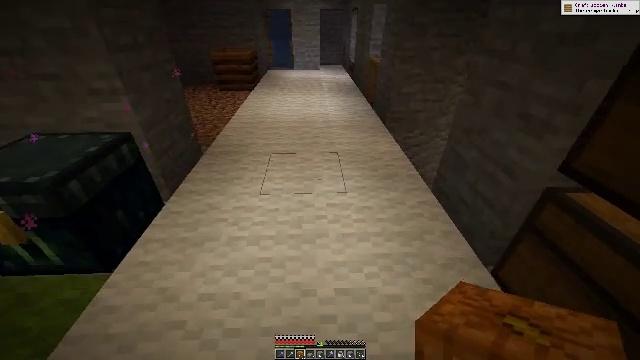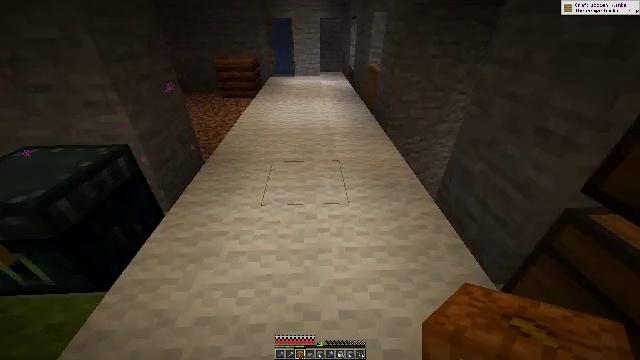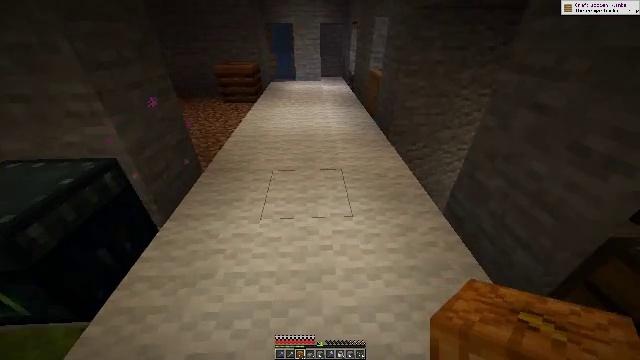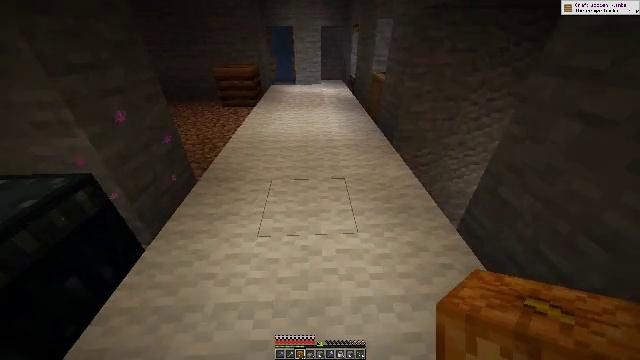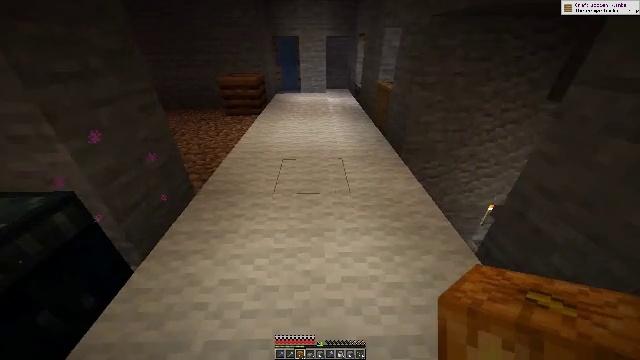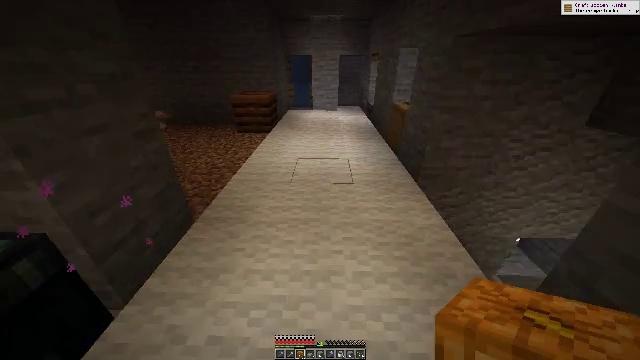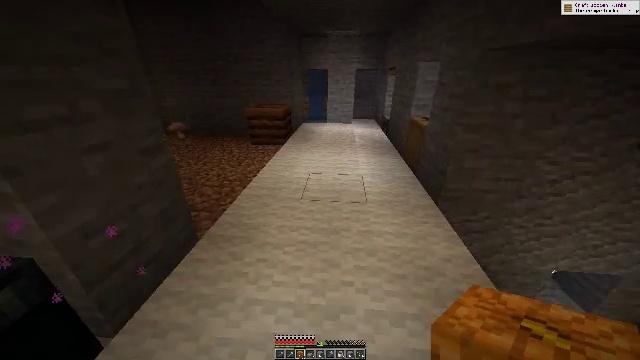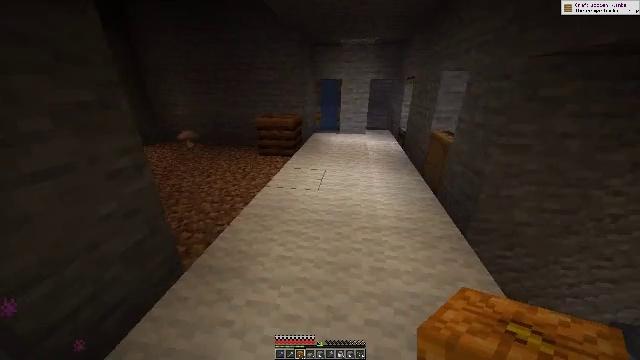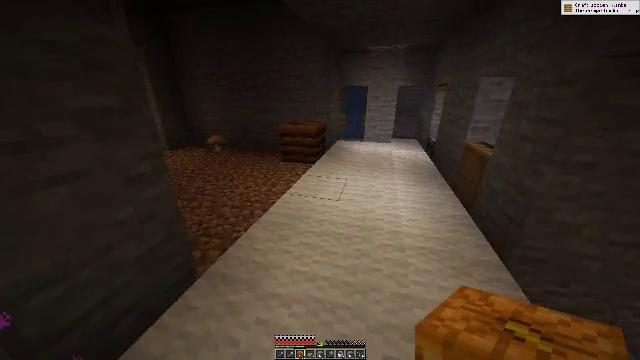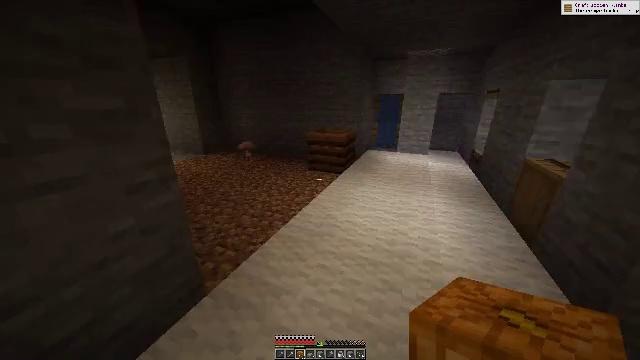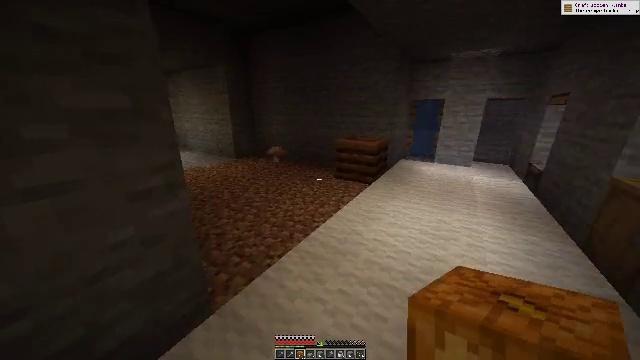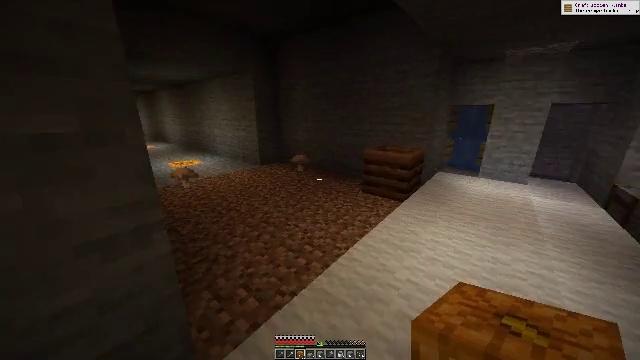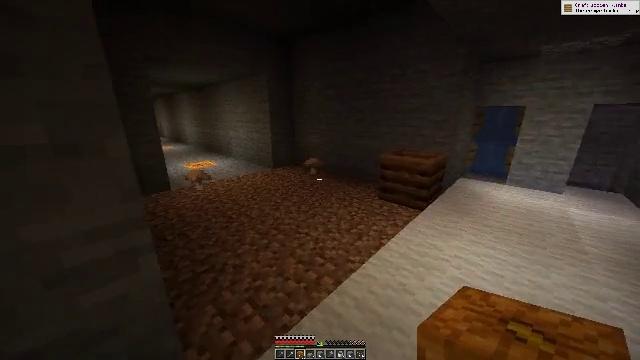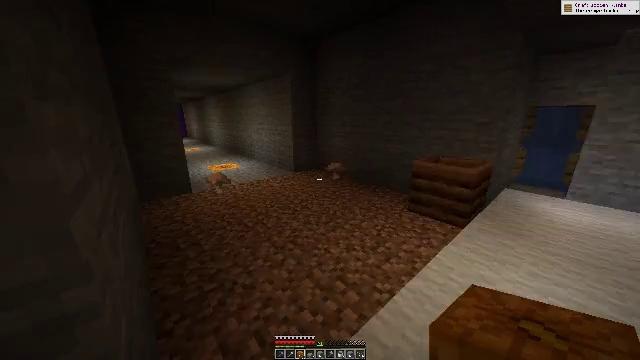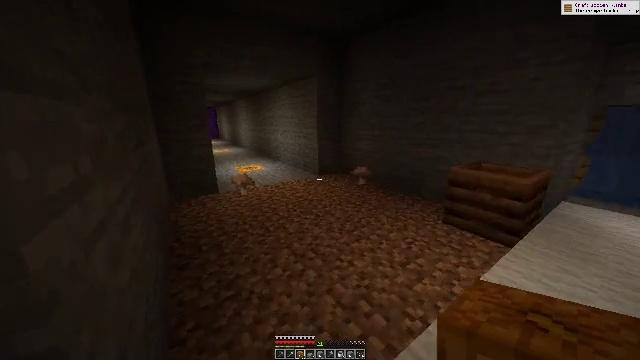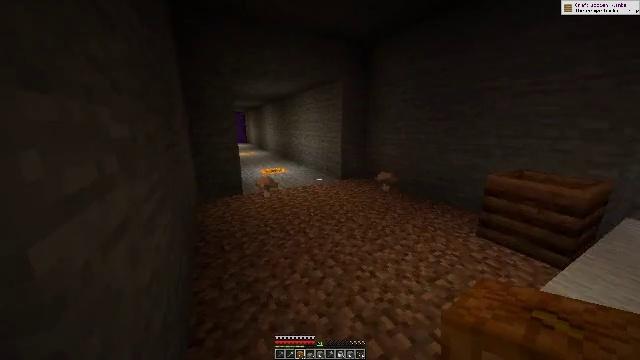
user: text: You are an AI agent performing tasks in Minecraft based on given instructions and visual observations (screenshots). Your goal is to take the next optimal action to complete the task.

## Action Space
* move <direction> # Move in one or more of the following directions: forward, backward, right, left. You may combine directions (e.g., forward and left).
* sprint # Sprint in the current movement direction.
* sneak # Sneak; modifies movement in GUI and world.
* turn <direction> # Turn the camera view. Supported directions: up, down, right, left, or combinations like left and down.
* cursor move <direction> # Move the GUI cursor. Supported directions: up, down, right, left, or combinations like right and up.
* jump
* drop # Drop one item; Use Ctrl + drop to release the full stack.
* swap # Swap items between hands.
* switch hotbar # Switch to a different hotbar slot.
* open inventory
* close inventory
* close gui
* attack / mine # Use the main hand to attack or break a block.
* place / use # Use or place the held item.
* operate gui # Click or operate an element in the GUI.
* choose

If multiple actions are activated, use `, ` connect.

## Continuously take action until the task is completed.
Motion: motion action
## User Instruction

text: Collect the composter for reuse.
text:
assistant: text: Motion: move forward, sprint
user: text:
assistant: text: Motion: move forward
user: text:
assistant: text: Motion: move forward
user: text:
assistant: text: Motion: move forward, turn left and up
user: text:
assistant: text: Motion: move forward, turn left and up
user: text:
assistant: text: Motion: move forward, turn left and up
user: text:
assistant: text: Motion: move forward, turn left and up
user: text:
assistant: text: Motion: move forward, turn left and up
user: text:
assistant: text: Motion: move forward, turn left and up
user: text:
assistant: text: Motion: move forward, turn left and up
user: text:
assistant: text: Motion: move forward, turn left and up
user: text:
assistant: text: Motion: move forward, turn left
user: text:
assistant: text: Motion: move forward, turn left
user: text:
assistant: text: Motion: move forward, turn left
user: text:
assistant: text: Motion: move forward, turn left and up
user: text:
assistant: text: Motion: move forward, turn left
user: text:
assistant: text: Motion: move forward
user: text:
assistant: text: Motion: move forward
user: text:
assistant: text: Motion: move forward
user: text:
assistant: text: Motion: move forward
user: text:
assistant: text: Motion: move forward
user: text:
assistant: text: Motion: move forward
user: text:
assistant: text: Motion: move forward
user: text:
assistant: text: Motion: move forward
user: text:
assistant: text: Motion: move forward
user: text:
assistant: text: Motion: move forward
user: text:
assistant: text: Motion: move forward
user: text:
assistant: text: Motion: move forward
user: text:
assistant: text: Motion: move forward
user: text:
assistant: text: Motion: move forward, turn left and up